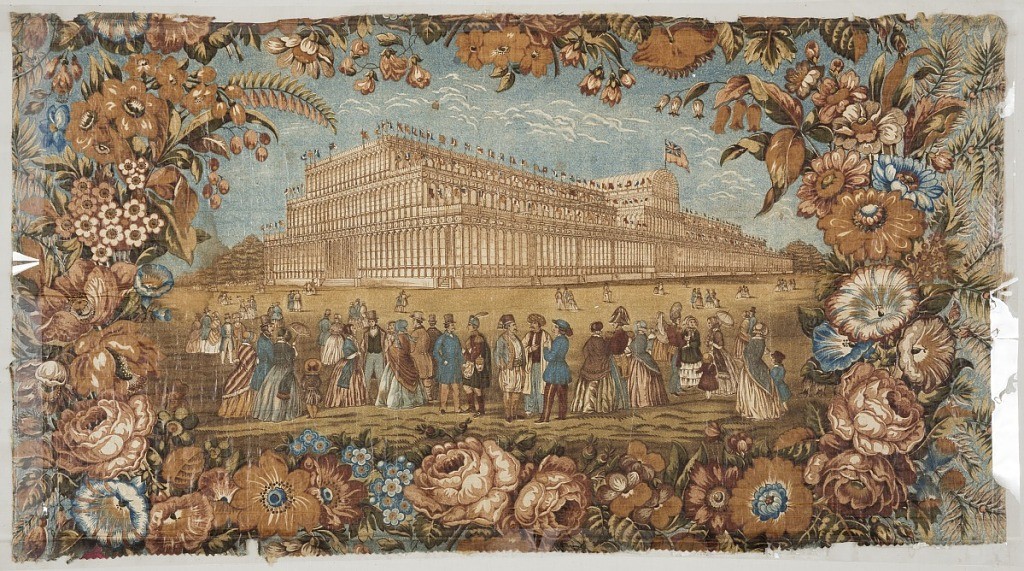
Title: Textile
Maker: W & E Orme, English
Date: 1851–1861
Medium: cotton Technique: roller printed on plain weave, glazed
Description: Central scene of the Crystal Palace with people of all nationalities gathered in the foreground, surrounded by a floral pattern in blues and browns.